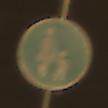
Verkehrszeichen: Gehweg
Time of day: Night
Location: Outdoor (Urban)
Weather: Clear
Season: NotSpecified
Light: Artificial